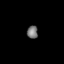
Tissue: lung
Cell type: Epithelial cells
Senescence score: 0.5781
Nuclear area (px): 139
Mean DAPI intensity: 115.914